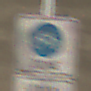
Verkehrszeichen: BeginnFahrradzone
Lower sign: BesondereFahrzeugeUndTransportgueter2
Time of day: Midday
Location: Roofed (Tunnel)
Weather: NotSpecified
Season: NotSpecified
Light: Natural